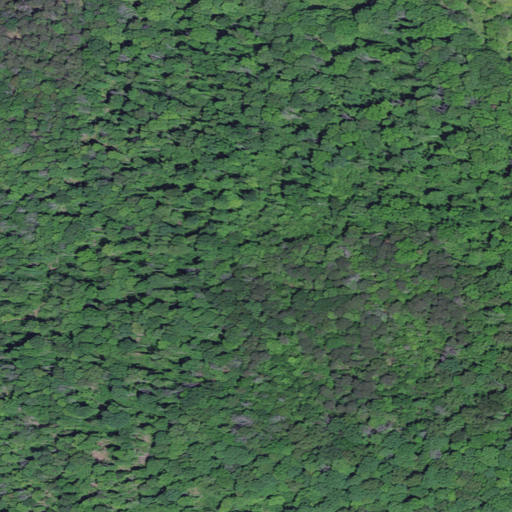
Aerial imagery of mountain in Kentucky named Plato Knob containing deciduous forest and mixed forest